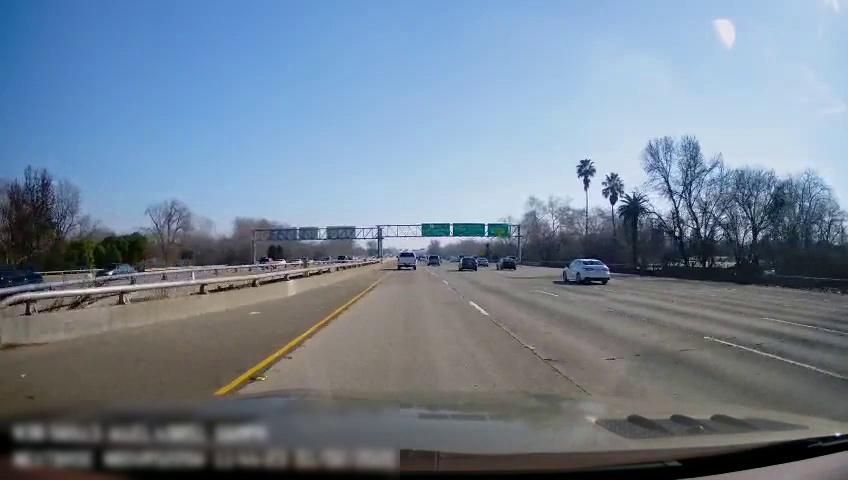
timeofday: Day
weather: Sunny
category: Drivable Space
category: Vehicles | Car
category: Vehicles | Car
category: Vehicles | Car
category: Vehicles | Truck
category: Vehicles | Car
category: Vehicles | SUV
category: Vehicles | SUV
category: Drivable Space
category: Vehicles | Car
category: Vehicles | Car
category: Vehicles | Car
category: Vehicles | Truck
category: Vehicles | Van
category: Vehicles | Car
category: Lanes | Current Lane
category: Lanes | Current Lane
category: Lanes | Alternate Lane
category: Lanes | Alternate Lane
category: Traffic | Signs
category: Traffic | Signs
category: Traffic | Signs
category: Traffic | Signs
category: Traffic | Signs
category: Traffic | Signs